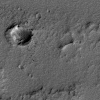
Atmospheric dust classification: not_dusty